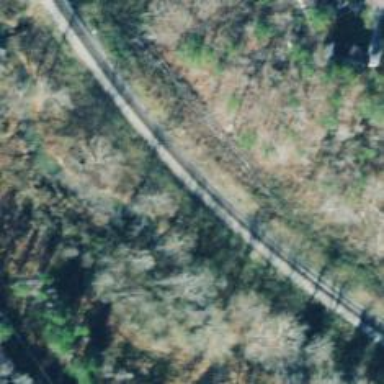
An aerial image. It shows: Railway track.